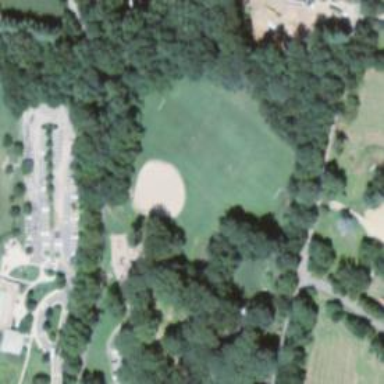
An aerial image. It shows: Soccer pitch with grass surface for leisure land.